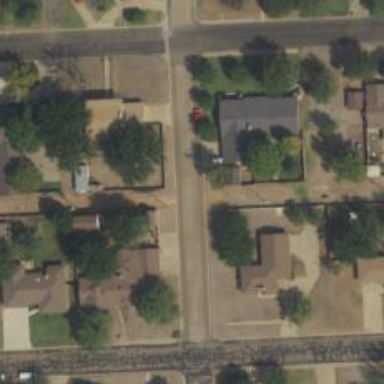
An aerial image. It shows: Alley classified as service road.